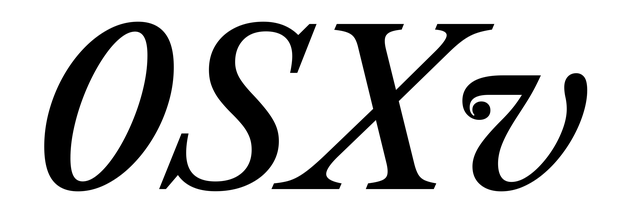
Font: LibreCaslonText-Italic_Medium_Italic